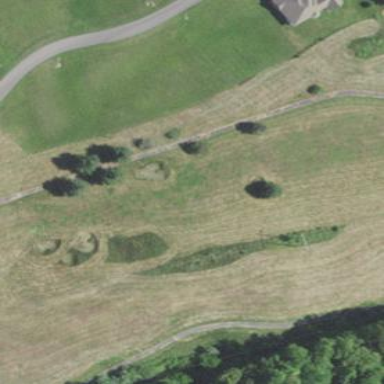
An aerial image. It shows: Golf fairway surrounded by grass.